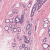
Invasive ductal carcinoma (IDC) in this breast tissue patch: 0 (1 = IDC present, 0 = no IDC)